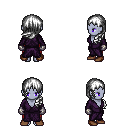
a pixel art fantasy rpg character, female body template, dark elf, purple skin, purple robe, red pants, white left-swept hairstyle, metal gloves, brown shoes, four views (front, back, left, right), 2x2 character sprite sheet, small pixel art, hard edges, no anti-aliasing